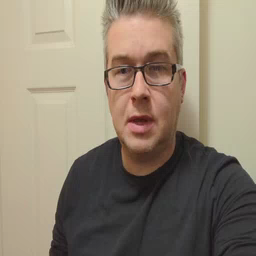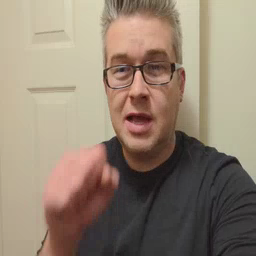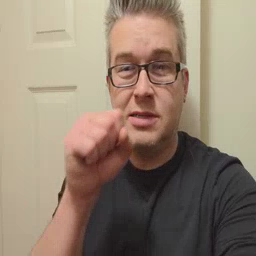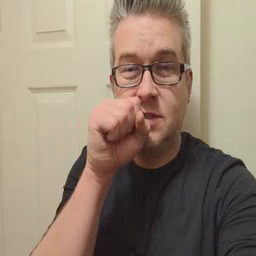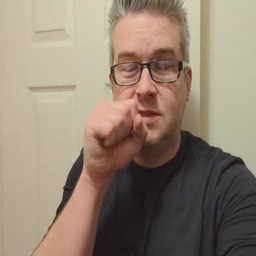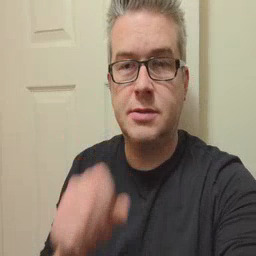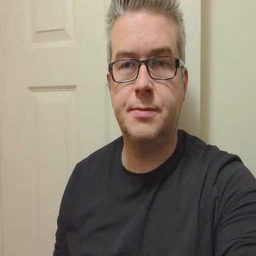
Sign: carrot